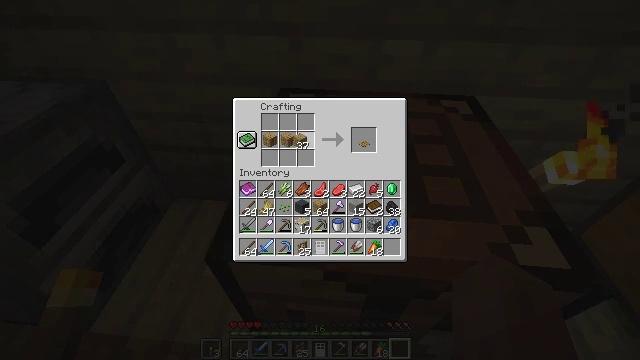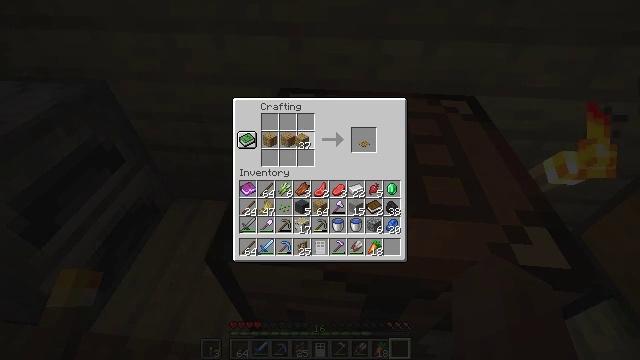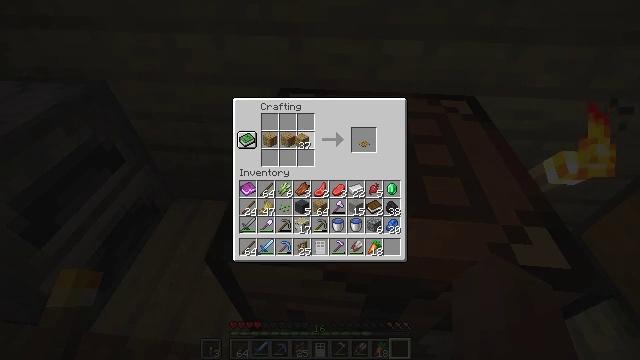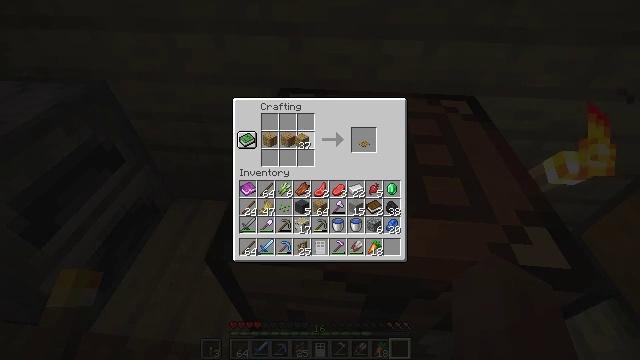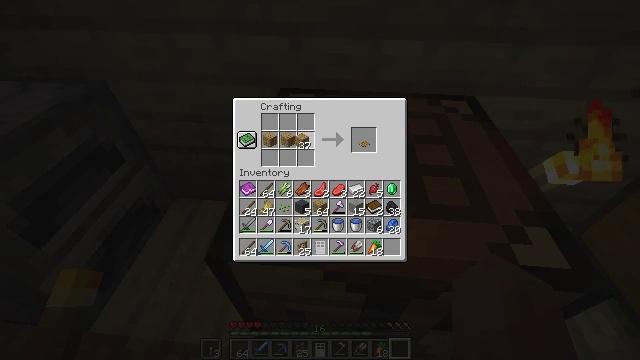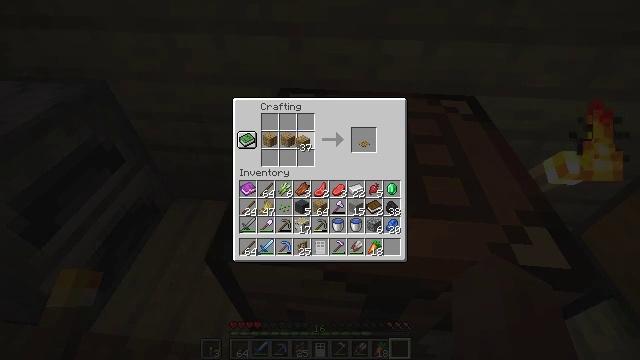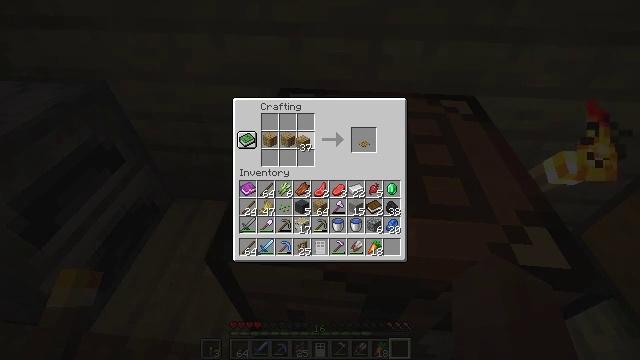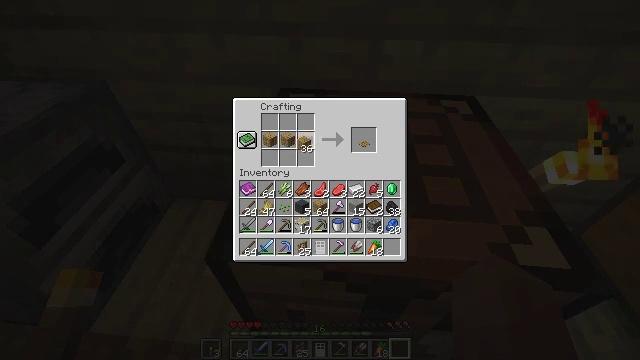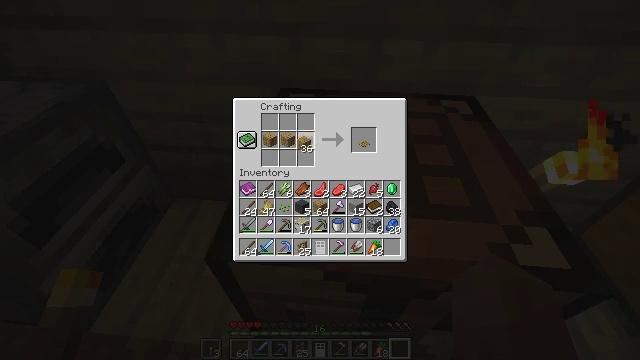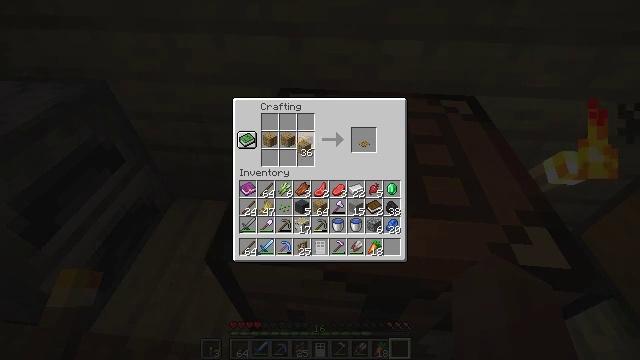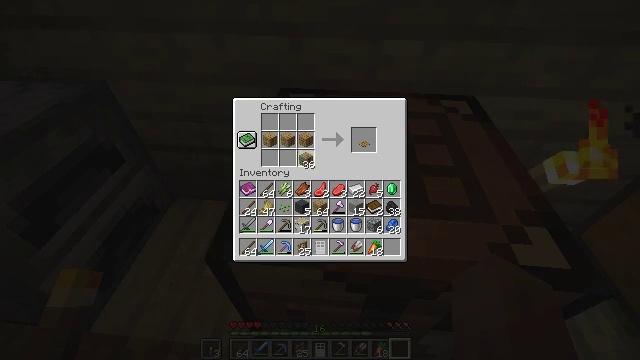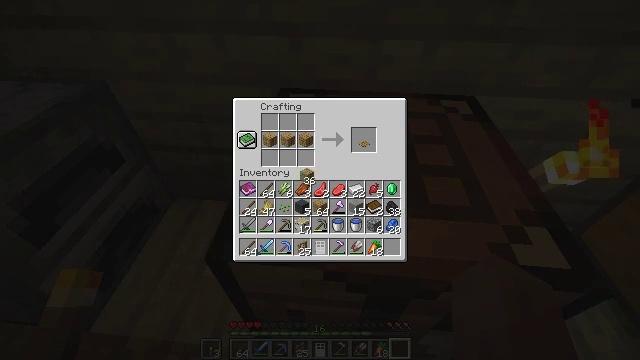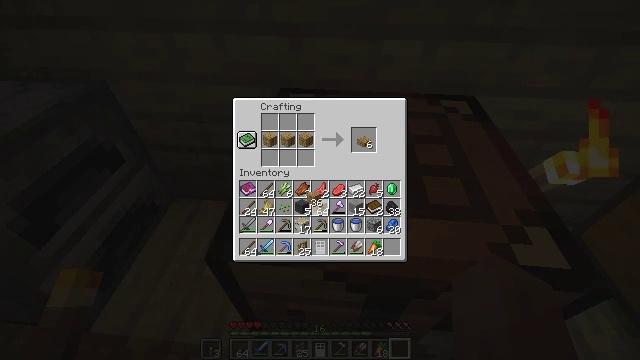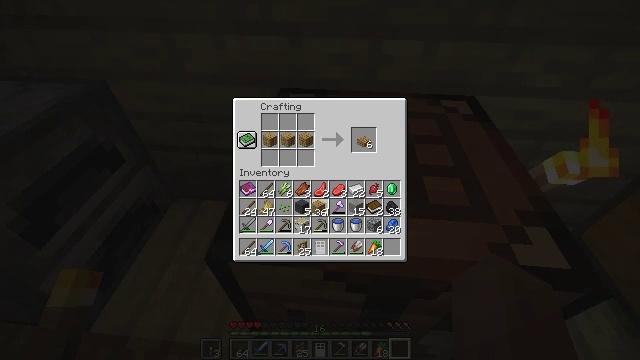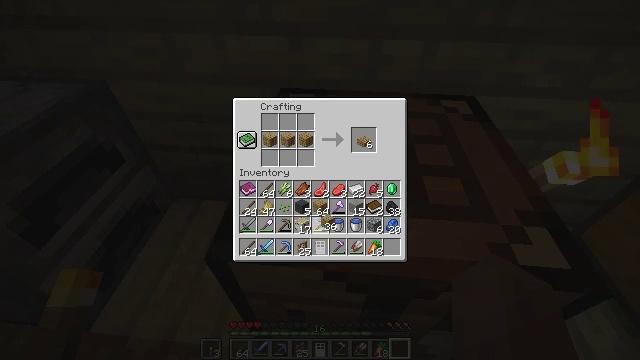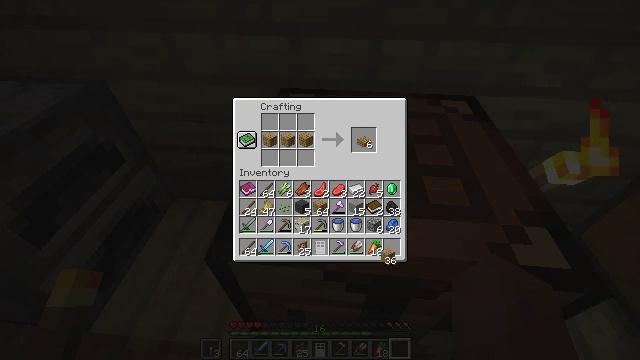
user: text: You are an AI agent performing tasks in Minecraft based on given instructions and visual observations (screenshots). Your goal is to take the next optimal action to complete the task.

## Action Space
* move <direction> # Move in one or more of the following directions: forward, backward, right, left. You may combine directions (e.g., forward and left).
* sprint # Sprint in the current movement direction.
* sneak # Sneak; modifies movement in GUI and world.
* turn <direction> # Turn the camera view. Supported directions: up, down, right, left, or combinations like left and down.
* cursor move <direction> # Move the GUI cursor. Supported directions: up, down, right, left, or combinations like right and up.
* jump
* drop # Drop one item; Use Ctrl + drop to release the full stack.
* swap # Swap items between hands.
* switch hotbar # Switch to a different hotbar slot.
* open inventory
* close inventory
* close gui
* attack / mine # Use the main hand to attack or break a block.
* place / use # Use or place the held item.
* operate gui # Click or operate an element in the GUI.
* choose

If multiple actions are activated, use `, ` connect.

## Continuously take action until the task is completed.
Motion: motion action
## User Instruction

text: Craft the gray bed in the crafting table.
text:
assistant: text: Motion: no_op
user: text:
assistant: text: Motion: no_op
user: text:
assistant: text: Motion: no_op
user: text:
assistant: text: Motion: no_op
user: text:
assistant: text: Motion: choose
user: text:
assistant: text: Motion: choose
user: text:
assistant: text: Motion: no_op
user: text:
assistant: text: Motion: no_op
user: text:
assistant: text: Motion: no_op
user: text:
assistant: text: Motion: cursor move down
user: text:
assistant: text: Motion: cursor move down
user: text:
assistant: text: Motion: cursor move down
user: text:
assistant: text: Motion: cursor move down
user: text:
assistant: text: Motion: cursor move right and down
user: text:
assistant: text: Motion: cursor move right and down
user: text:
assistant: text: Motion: no_op
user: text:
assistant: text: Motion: no_op
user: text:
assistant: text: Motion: no_op
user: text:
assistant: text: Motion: no_op
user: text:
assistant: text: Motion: no_op
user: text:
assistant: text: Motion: no_op
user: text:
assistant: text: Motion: no_op
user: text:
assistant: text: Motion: no_op
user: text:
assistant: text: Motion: no_op
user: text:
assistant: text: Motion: operate gui
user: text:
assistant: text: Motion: operate gui
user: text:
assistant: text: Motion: operate gui
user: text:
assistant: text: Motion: operate gui
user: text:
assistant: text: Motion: no_op
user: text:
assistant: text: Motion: no_op